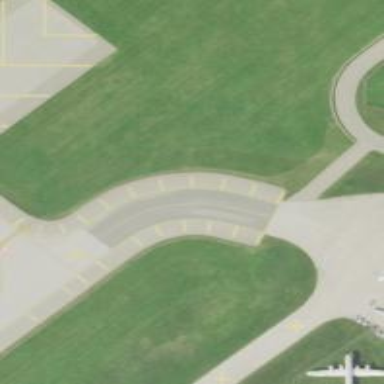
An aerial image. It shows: View of taxiway at the airport.